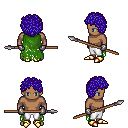
a pixel art fantasy rpg character, male body template, human, dark skin, green tattered cape, white pants, blue curly afro hairstyle, metal gloves, gold boots, spear, four views (front, back, left, right), 2x2 character sprite sheet, small pixel art, hard edges, no anti-aliasing